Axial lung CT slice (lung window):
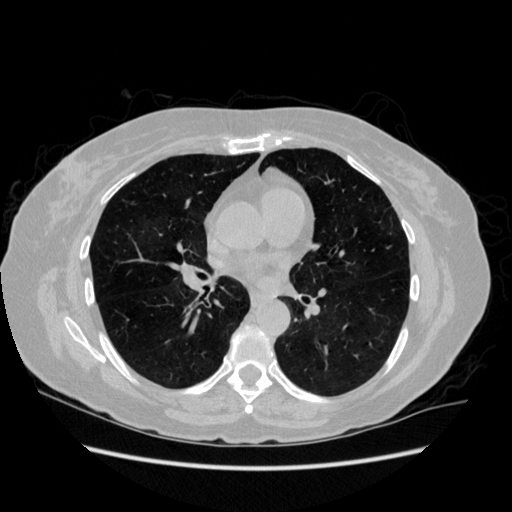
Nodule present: no